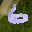
Label: 6